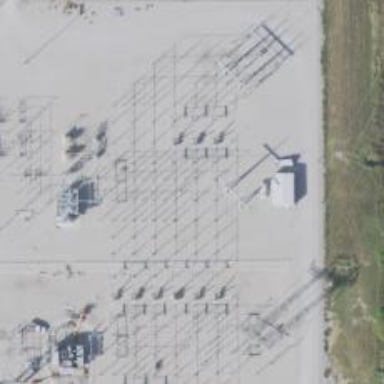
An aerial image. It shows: Switch used for power control.